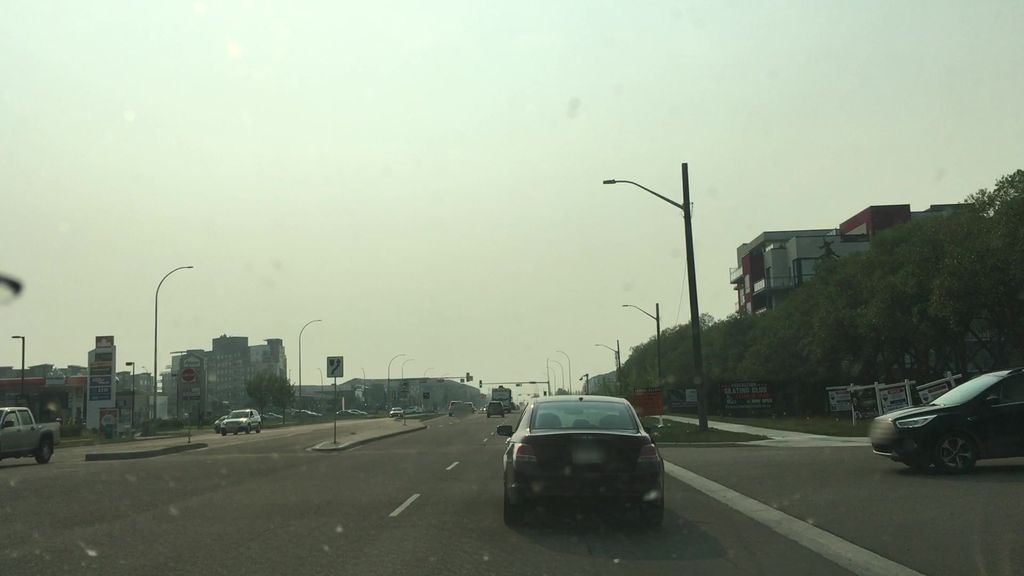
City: edmonton